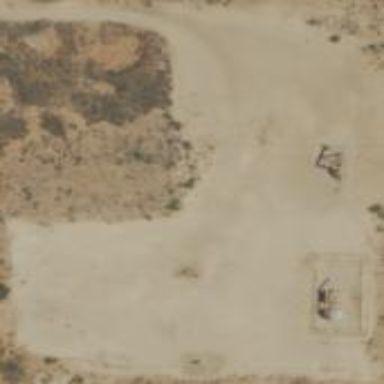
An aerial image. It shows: Wellsite with natural sand surroundings.